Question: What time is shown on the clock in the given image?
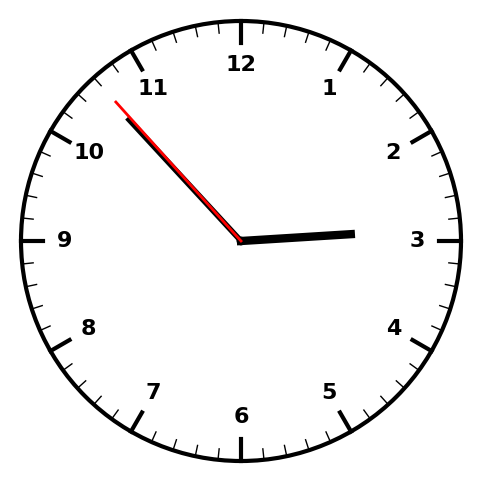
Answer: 02:52:53